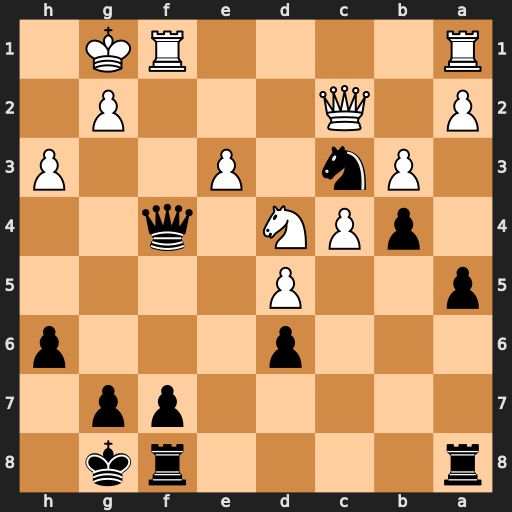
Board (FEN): r4rk1/5pp1/3p3p/p2P4/1pPN1q2/1Pn1P2P/P1Q3P1/R4RK1
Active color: b
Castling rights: -
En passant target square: -
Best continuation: Qxe3+ Qf2 Qxd4 Qxd4 Ne2+ Kf2 Nxd4